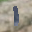
Label: 1